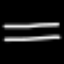
Label: line